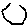
Label: hexagon